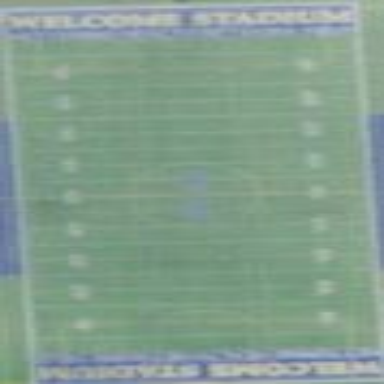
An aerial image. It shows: Artificial turf pitch used for American football.